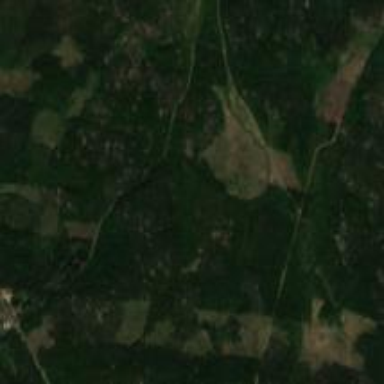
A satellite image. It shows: Needle-leaved woodland.